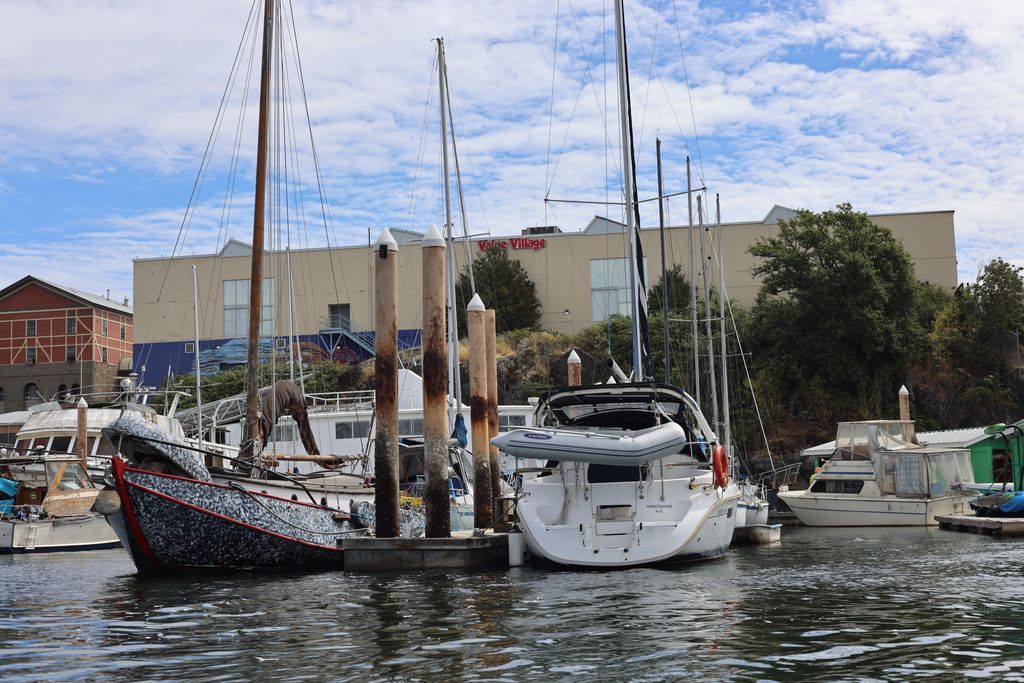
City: victoria